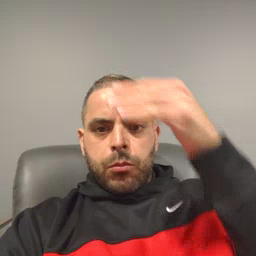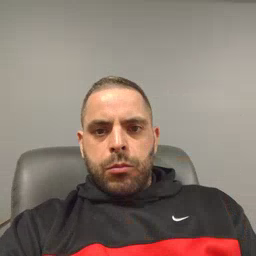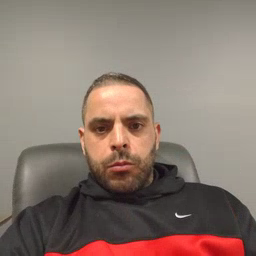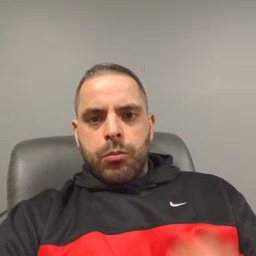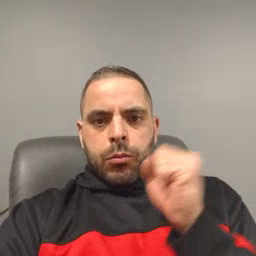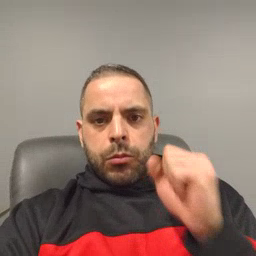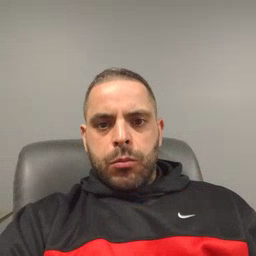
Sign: refrigerator